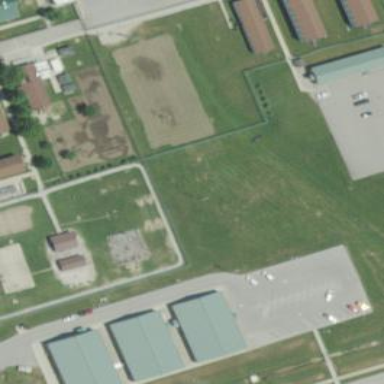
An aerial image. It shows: Prison facility surrounded by fence.